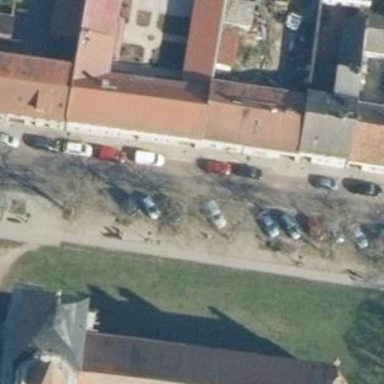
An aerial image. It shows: Street side parking area.